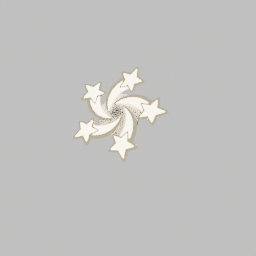
Label: lighting